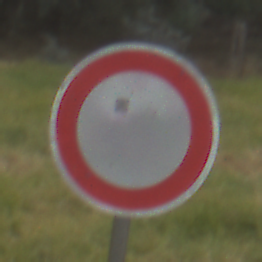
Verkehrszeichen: VerbotFahrzeugeAllerArt
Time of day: MorningAfternoon
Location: Outdoor (Nature)
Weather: Overcast
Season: NotSpecified
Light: Natural